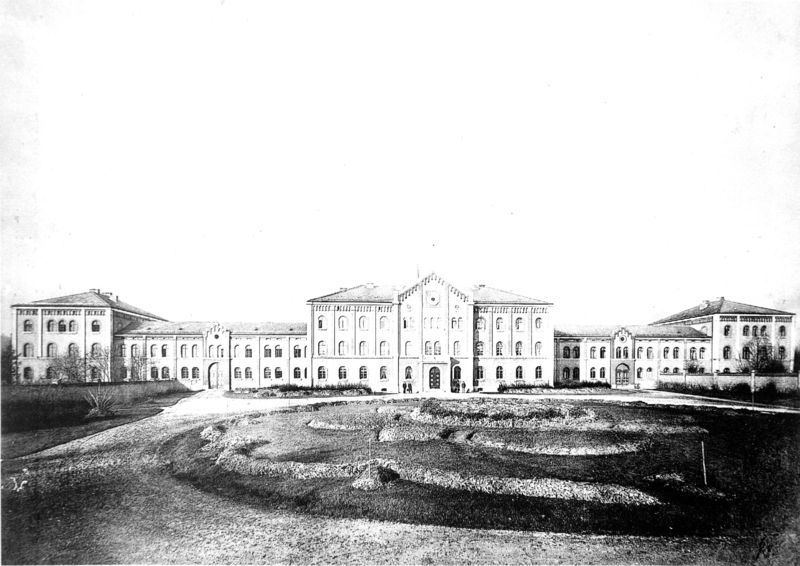
Titel: Kreisirrenanstalt in Schaufling bei Deggendorf (Fotografie um 1890)
Standort: Schaufling
Institution: Kreisirrenanstalt
Schlagwörter: baum, dunkel, flügel, himmel, schatten, weiß, bäume, landschaft, stadt, fenster, grau, hell, licht, schwarz, skizze, strasse, tür, zeichnung, anlage, dach, gebäude, haus, park, parkanlage, rasen, rot, schloss, weg, wiese, wolke, zaun, wand, architektur, barock, erde, horizont, häuser, hügel, busch, büsche, kanal, pfad, sonne, sträucher, wege, boden, pflanze, pflanzen, front, schön, kamin, kamine, kreis, rund, schornstein, garten, ansicht, bogen, fassade, fassaden, türen, vedute, schule, leer, dächer, giebel, mauer, schornsteine, gelände, grafik, kahl, bullauge, hof, winter, fabrik, platz, farblos, pilaster, kies, rundbogen, jugendstil, symmetrie, edel, tor, anbau, foto, fotografie, photographie, stadtansicht, bögen, eingang, wohnhaus, burg, münchen, palast, torbogen, symmetrisch, druck, schwarz weiss, schraffur, radierung, stich, gross, entwurf, unvollendet, rom, photo, fries, portal, tore, sims, seiten, gefängnis, risalit, anwesen, gut, mauern, residenz, fluchtpunkt, häuserfassade, beet, beete, historismus, auffahrt, plan, herrenhaus, pavillon, museum, unfertig, nymphenburg, krankenhaus, pavillion, stockwerke, terrassen, ensemble, aufnahme, bau, firma, spaten, geschoss, latz, ahus, kaserne, palais, aufriss, mittelrisalit, versailles, mittelbau, eckrisalit, piano nobile, risalite, bauarbeiten, rondell, pflock, fenste, flügelbau, gestaltung, schlossanlage, seitenflügel, vorplatz, fensterbögen, lisene, palladio, spitzgiebel, gartenanlage, baukörper, fensterfront, gliederung, bunker, eckpavillons, paln, nebengebäude, haupthaus, neugotik, ostflügel, westflügel, vorgarten, neoromanik, fensterreihe, universität, drillingsfenster, cour, cour de honeur, erdbewegungen, fabril, fesneter, inymphenburg, kuperstich, messstäbe, mezzanine, ovale fenster, sätzlinge, uni, wegs, gebäudekomplex, hauptgebäude, grabung, werg, seitengebäude, nebenhäuser, schlosskomplex